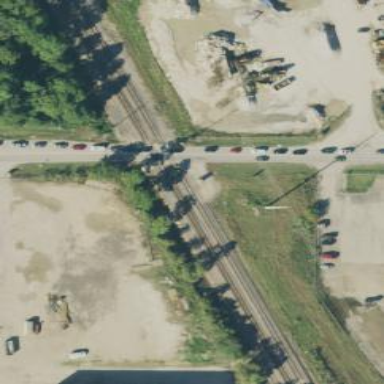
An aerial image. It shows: Level crossing with light signals and saltire markings.